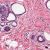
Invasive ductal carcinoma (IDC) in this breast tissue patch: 1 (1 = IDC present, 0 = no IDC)